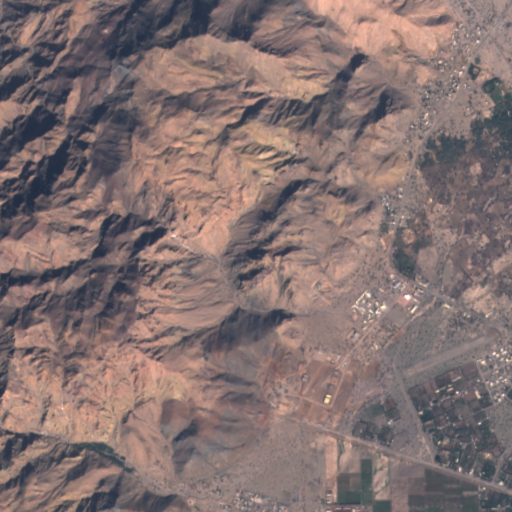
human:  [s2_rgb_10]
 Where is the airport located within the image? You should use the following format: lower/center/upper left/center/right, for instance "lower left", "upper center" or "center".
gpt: The airport is located in the lower right of the image.
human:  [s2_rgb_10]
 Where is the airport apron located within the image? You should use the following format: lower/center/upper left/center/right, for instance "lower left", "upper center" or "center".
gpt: The airport apron is located in the lower right of the image.
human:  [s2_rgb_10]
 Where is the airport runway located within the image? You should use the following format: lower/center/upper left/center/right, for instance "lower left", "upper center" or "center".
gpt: The airport runway is located in the lower right of the image.
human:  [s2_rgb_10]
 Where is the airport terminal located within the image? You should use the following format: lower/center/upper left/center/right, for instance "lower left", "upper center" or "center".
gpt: The airport terminal is located in the center right of the image.
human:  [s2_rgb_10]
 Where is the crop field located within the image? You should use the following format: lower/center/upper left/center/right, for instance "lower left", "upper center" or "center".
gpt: The crop field is located in the lower right of the image.
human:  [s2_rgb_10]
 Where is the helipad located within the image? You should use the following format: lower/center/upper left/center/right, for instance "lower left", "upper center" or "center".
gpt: The helipad is located in the center right of the image.
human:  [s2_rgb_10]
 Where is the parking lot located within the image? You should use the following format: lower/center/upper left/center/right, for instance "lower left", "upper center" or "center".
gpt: The parking lot is located in the center right of the image.
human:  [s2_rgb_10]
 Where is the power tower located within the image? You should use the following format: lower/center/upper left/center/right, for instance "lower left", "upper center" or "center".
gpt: There is no power tower in the image.